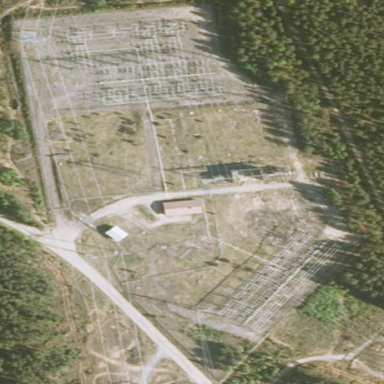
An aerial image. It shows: Power substation with transmission level designation. It is enclosed by fence.